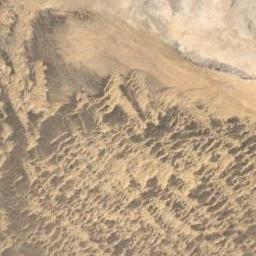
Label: desert